Question: Whats the diferrence between essential, design complexity, extended cyclomatic complexity, cyclomatic complexity?
I'm checking this metrics using a IntelliJ IDEA plugin.

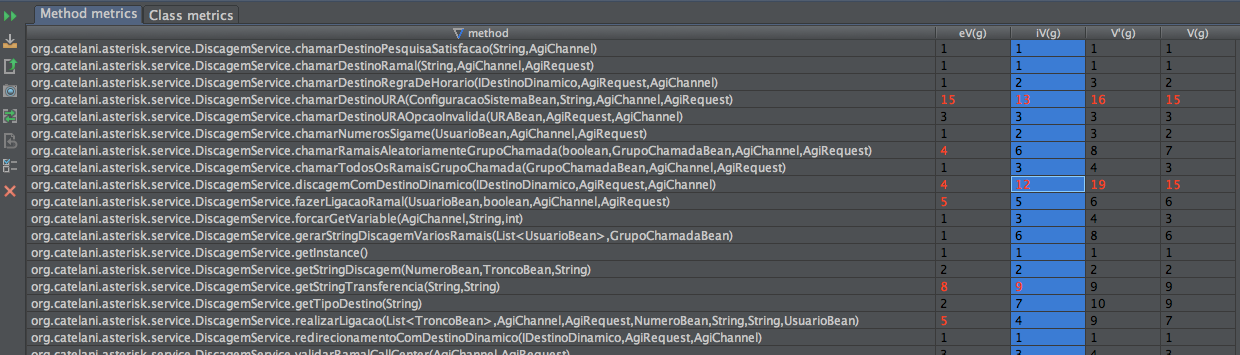
Answer: measures the dependency of a method on other methods; measures the number of distinct paths through a method; and adds a control logic metric to represent "the minimal number of tests necessary to completely exercise a method's control flow."
<URL>
> This metric reports the design complexity of a method. The design
complexity is related to how interlinked a method's control flow is
with calls to other methods. Design complexity ranges from 1 to V(g),
the cyclomatic complexity of the method. Design complexity also
represents the minimal number of tests necessary to exercise the
integration of the method with the methods it calls.
<URL>
> This metric reports the cyclomatic complexity of each non-abstract
method. Cyclomatic complexity is a graph-theoretic measure of the
number of distinct paths through each method. In practice, it is
basically 1 + the number of branch points in the method.
<URL>
> This metric reports the extended cyclomatic complexity of each
non-abstract method. Cyclomatic complexity is a graph-theoretic
measure of the number of distinct paths through each method, augmented
by a measure of the complexity of the decision points. In practice, it
is basically 1 + the number of branch points in the method plus the
number of logical 'and' and 'or' operations. Cyclomatic complexity
also represents the minimal number of tests necessary to completely
exercise a method's control flow.